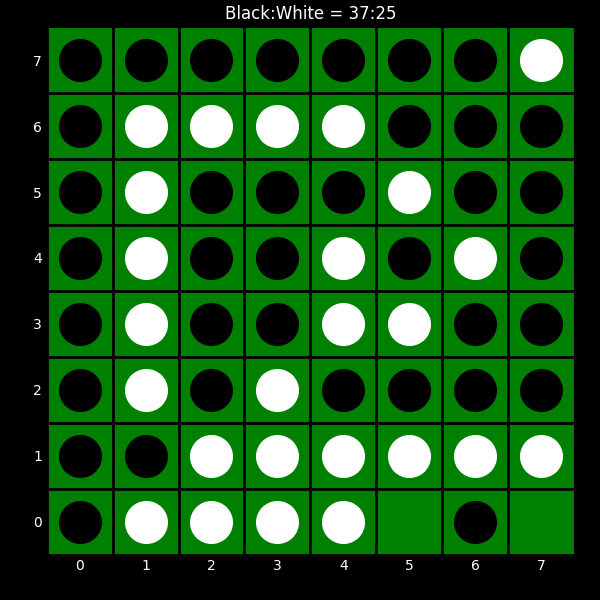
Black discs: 37
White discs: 25